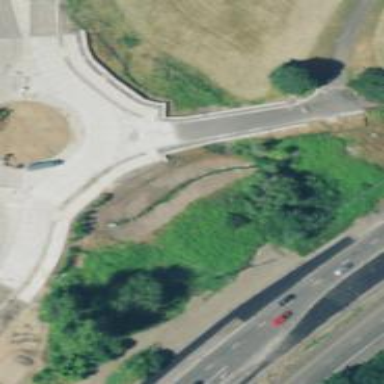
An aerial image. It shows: Crossing on the cycleway.